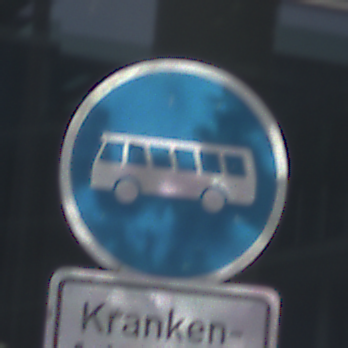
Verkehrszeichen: Busssonderstreifen
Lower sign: BesondereFahrzeugeUndTransportgueter4
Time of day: MorningAfternoon
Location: Outdoor (Urban)
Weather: PartlyCloudy
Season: NotSpecified
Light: Natural